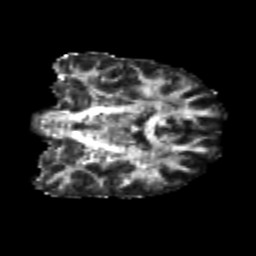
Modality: FA
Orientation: coronal
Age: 22
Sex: male
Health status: healthy
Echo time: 0.074 s